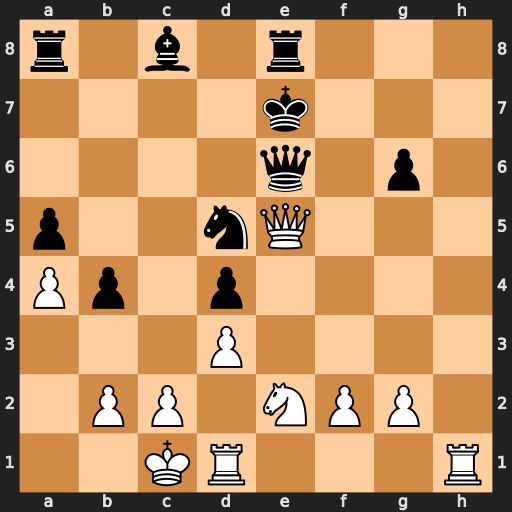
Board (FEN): r1b1r3/4k3/4q1p1/p2nQ3/Pp1p4/3P4/1PP1NPP1/2KR3R
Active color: w
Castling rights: -
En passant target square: -
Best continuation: Rh7+ Kd8 Nxd4